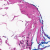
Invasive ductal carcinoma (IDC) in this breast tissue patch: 0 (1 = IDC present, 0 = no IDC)